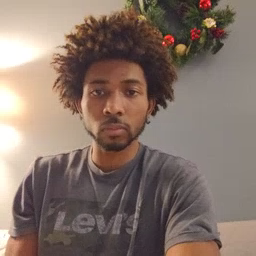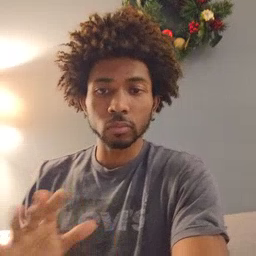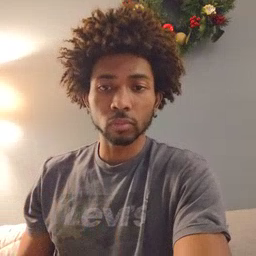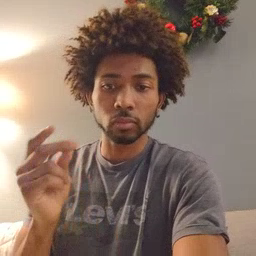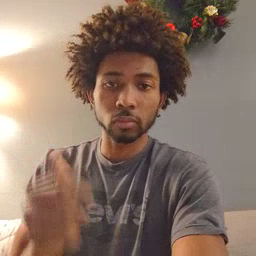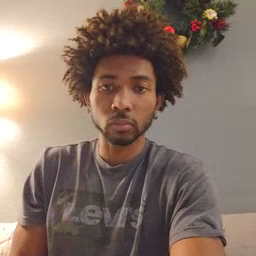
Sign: dog